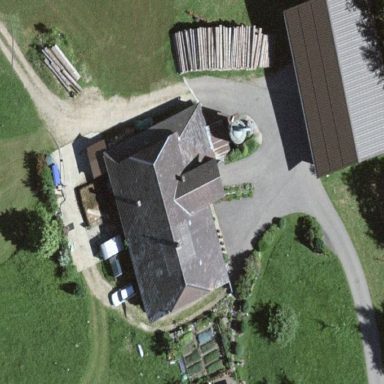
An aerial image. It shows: Farm building.